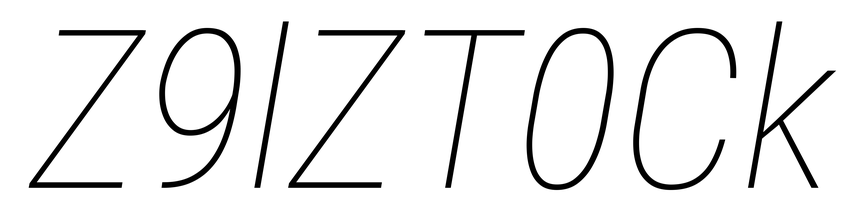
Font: Roboto-Italic_Condensed_Thin_Italic